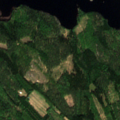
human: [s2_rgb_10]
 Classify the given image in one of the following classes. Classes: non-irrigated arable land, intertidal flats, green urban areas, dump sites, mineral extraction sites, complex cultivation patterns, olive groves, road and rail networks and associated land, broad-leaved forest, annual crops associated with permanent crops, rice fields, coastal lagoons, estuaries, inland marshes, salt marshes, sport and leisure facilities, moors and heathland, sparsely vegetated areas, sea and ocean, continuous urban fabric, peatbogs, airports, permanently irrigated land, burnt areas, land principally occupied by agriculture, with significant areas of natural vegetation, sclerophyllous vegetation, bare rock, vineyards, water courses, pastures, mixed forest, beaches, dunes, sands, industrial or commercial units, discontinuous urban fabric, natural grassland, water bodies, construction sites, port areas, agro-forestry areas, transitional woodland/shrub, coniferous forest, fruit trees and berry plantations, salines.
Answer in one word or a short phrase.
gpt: coniferous forest, mixed forest, water bodies